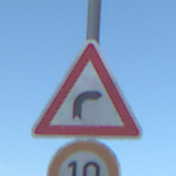
Verkehrszeichen: KurveRechts
Zusatzzeichen unten: Geschwindigkeit10
Umgebung: Outdoor, Nature
Tageszeit: MorningAfternoon
Wetter: Clear
Licht: Natural
Jahreszeit: Autumn
Kontrast: HighContrast